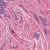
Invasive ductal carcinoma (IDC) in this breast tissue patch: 1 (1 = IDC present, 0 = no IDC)